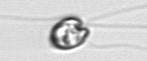
Label: flagellate_morphotype1